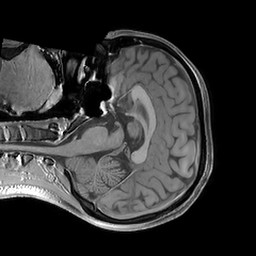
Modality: T1w
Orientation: axial
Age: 23
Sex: female
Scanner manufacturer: philips
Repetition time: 0.0076 s
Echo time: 0.0024 s